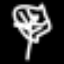
Label: leaf